Field crop: tomato
Growth stage: 2
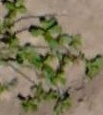
Species: portulaca